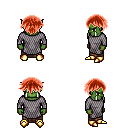
a pixel art fantasy rpg character, male body template, orc, green skin, chain mail, robe skirt, red short bangs hairstyle, gold boots, four views (front, back, left, right), 2x2 character sprite sheet, small pixel art, hard edges, no anti-aliasing